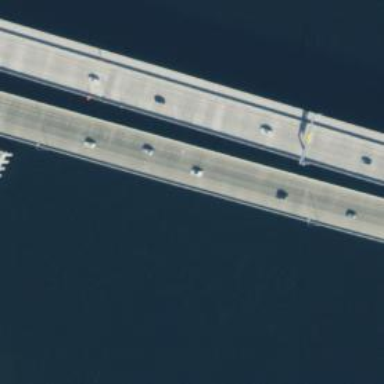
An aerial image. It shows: Floating bridge designed as motorway.